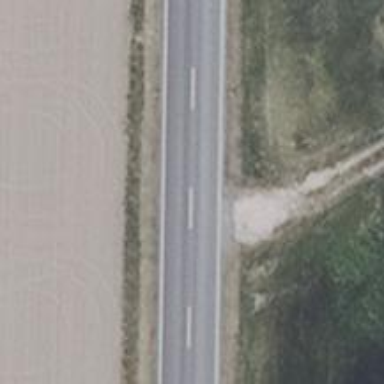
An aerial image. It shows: Asphalt road classified as primary highway.